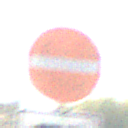
Verkehrszeichen: VerbotDerEinfahrt
Zusatzzeichen unten: MehrspurigeFahrzeugeFrei4
Umgebung: Outdoor, Nature
Tageszeit: MorningAfternoon
Wetter: PartlyCloudy
Licht: Natural
Jahreszeit: NotSpecified
Kontrast: HighContrast